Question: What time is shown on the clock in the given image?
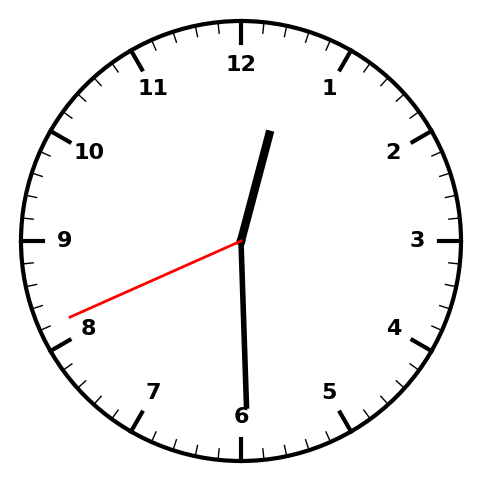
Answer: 12:29:41